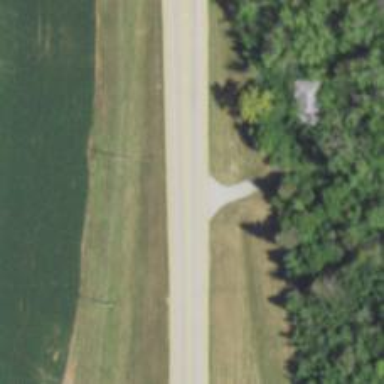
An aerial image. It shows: Tertiary road with embankment.